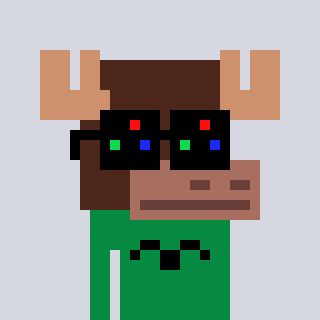
a pixel art character with square black sunglasses, a moose-shaped head and a green-colored body on a cool background